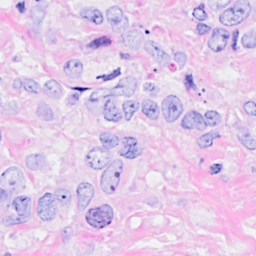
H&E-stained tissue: Breast